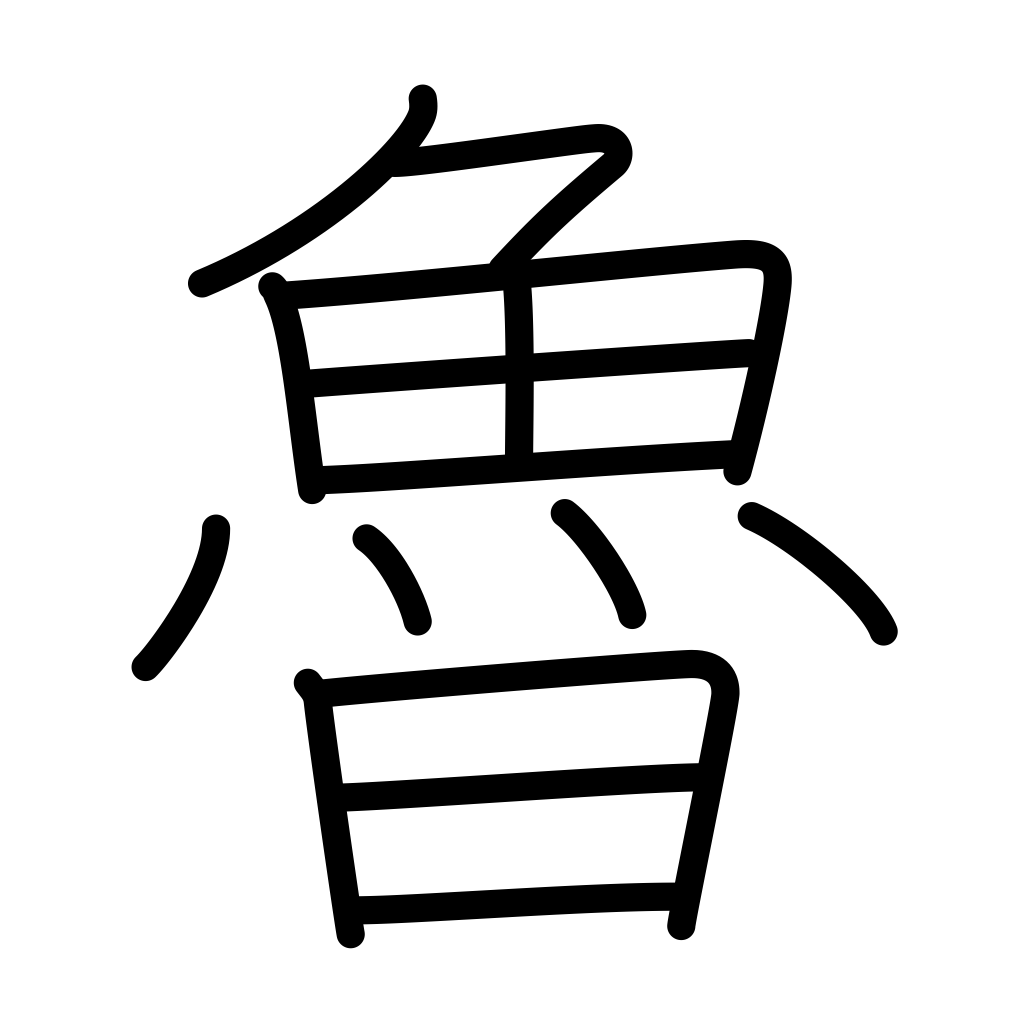
Meaning: foolish, Russia